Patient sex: F
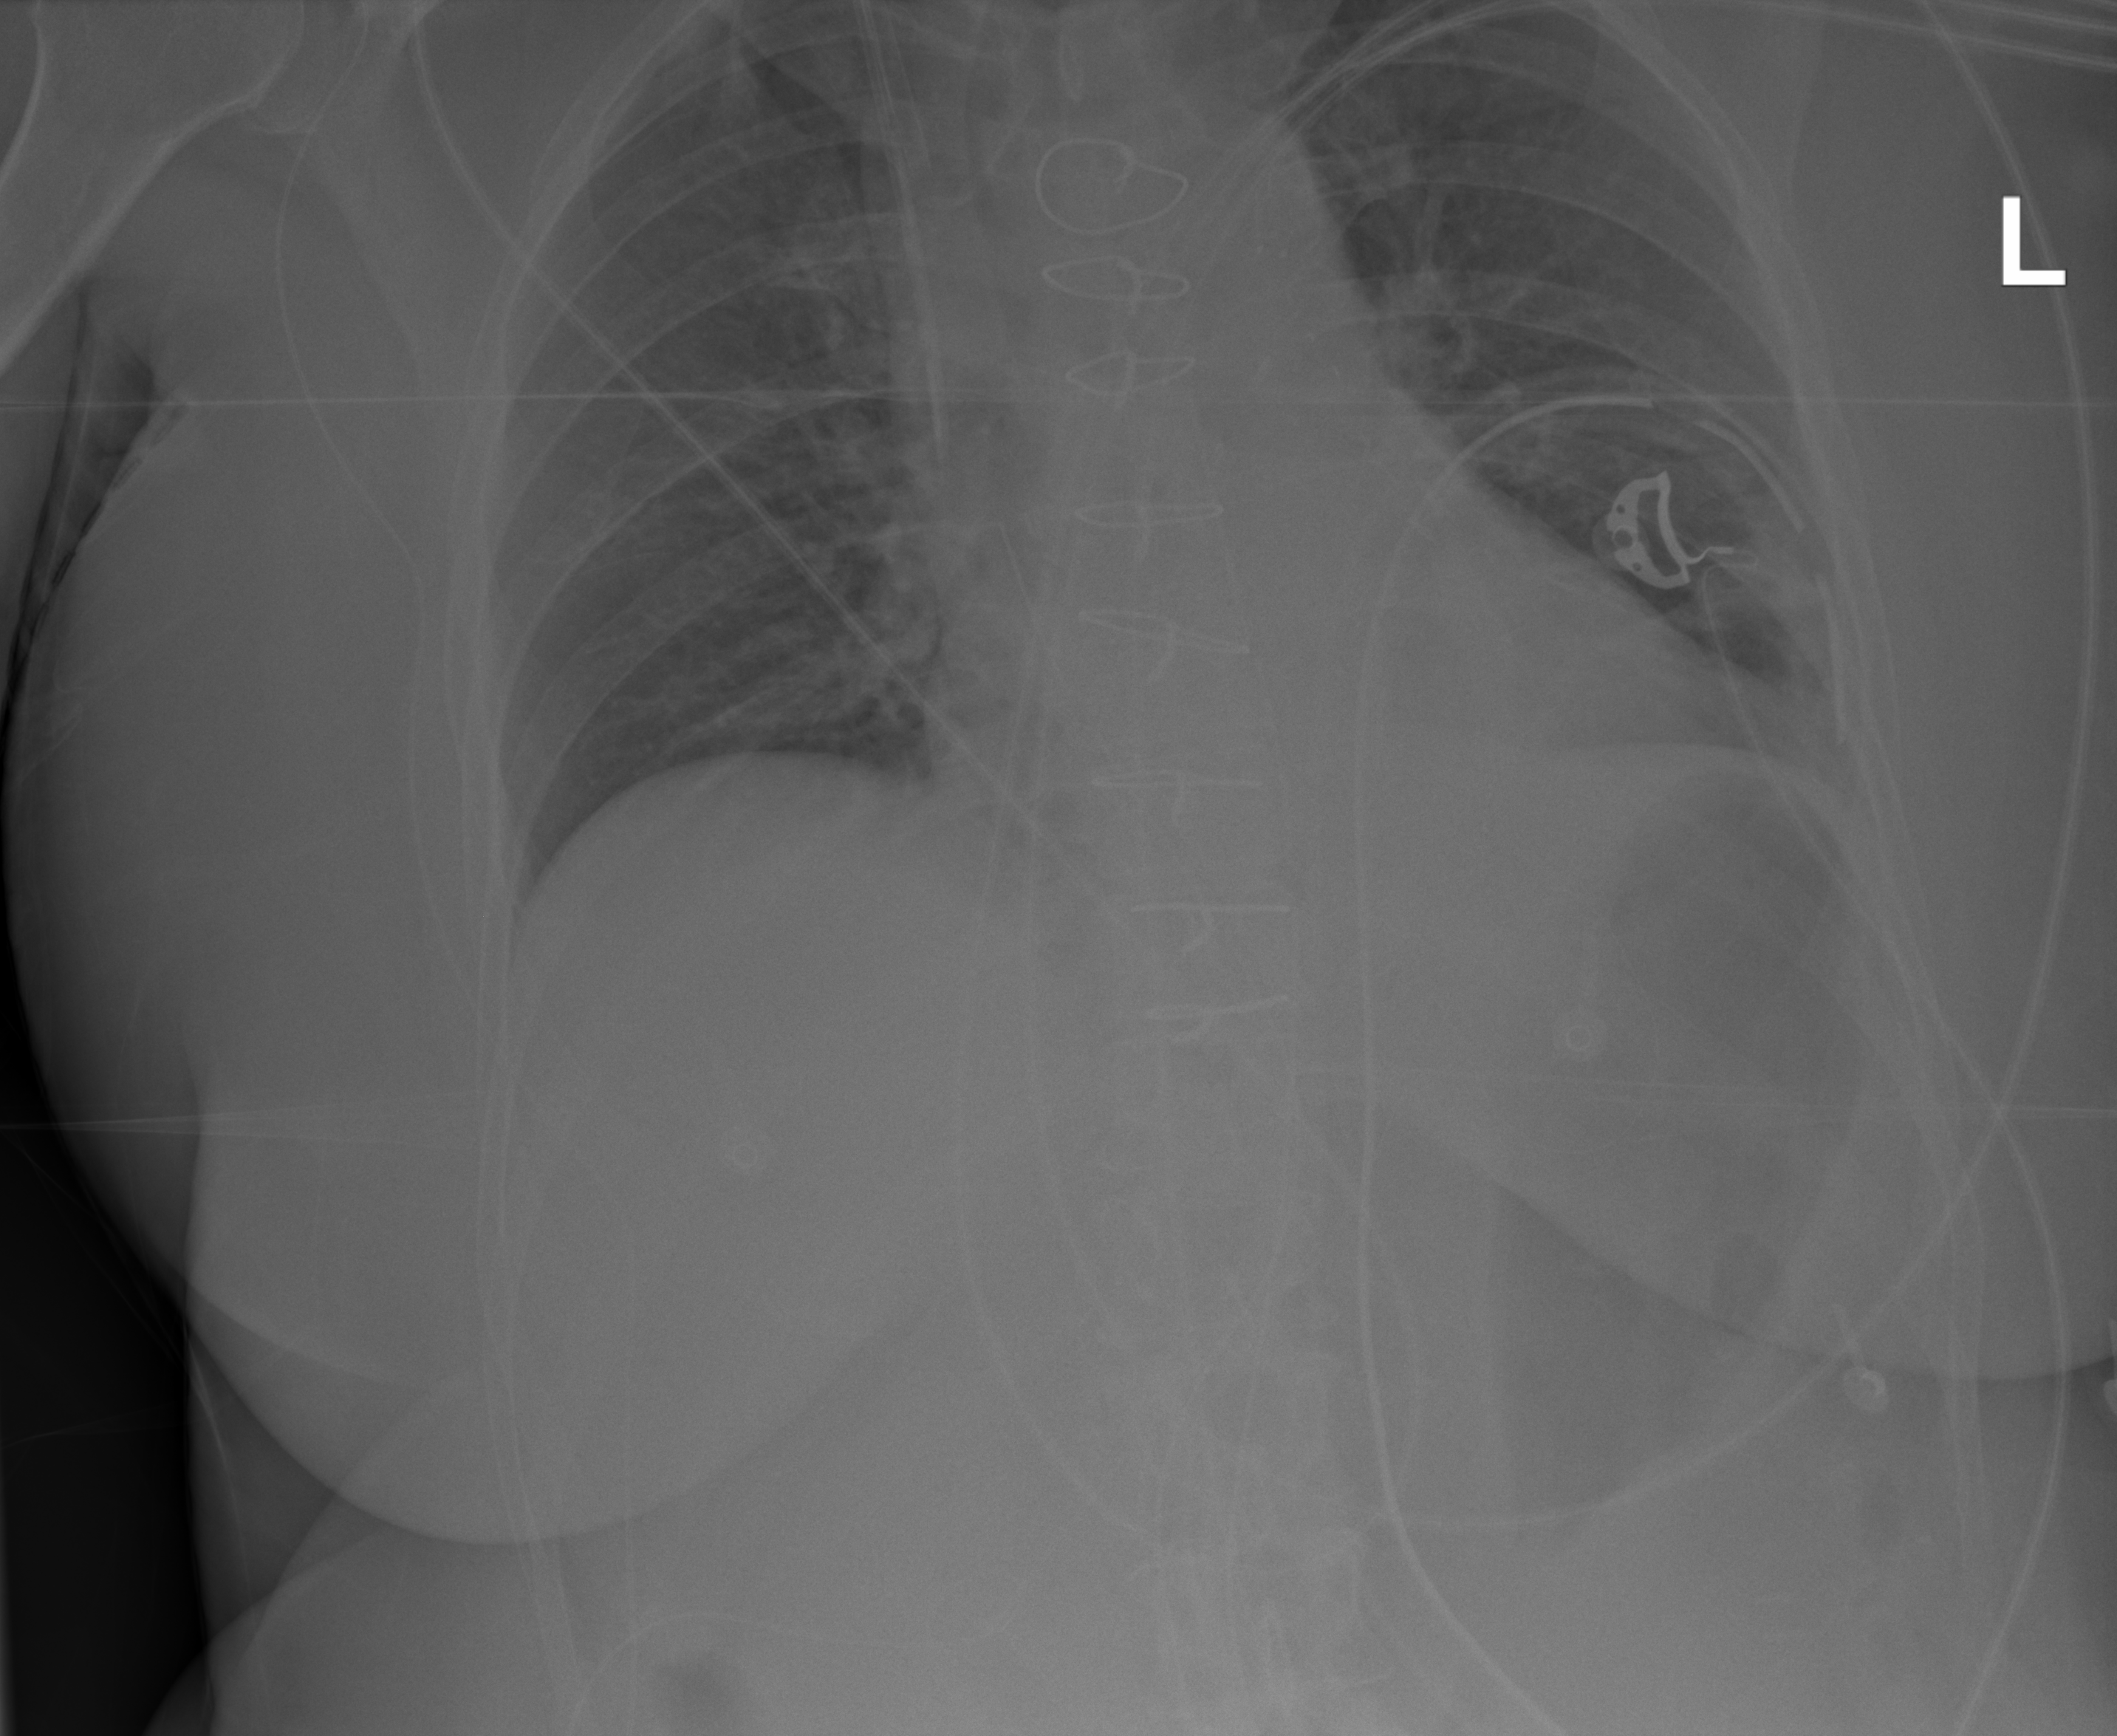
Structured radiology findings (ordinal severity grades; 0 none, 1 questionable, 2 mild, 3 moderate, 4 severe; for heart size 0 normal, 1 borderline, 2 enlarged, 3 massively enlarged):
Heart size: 2
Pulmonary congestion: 2
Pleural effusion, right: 0
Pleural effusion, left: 0
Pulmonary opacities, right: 0
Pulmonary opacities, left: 0
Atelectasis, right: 2
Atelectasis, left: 2